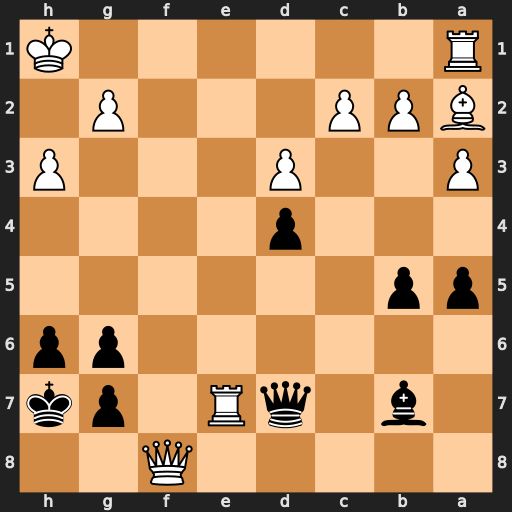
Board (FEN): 5Q2/1b1qR1pk/6pp/pp6/3p4/P2P3P/BPP3P1/R6K
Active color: b
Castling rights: -
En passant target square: -
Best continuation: Qxh3+ Kg1 Qxg2#